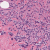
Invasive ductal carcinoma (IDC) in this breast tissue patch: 1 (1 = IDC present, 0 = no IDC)